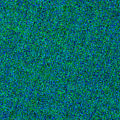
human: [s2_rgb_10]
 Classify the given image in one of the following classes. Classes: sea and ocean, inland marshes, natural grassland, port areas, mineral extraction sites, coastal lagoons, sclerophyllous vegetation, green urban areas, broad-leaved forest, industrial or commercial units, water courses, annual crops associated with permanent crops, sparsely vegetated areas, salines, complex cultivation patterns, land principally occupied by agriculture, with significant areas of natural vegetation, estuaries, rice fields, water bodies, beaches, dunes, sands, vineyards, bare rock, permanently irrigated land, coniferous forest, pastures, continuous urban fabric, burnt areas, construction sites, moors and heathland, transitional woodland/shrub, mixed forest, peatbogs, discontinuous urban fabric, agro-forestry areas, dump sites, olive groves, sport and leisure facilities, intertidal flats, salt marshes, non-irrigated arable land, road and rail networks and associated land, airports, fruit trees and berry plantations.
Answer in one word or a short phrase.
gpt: sea and ocean